Question: So I've been studying sorting algorithms.
I am stuck on finding the complexity of merge sort.
Can someone please explain to me how h=1+lg(n)

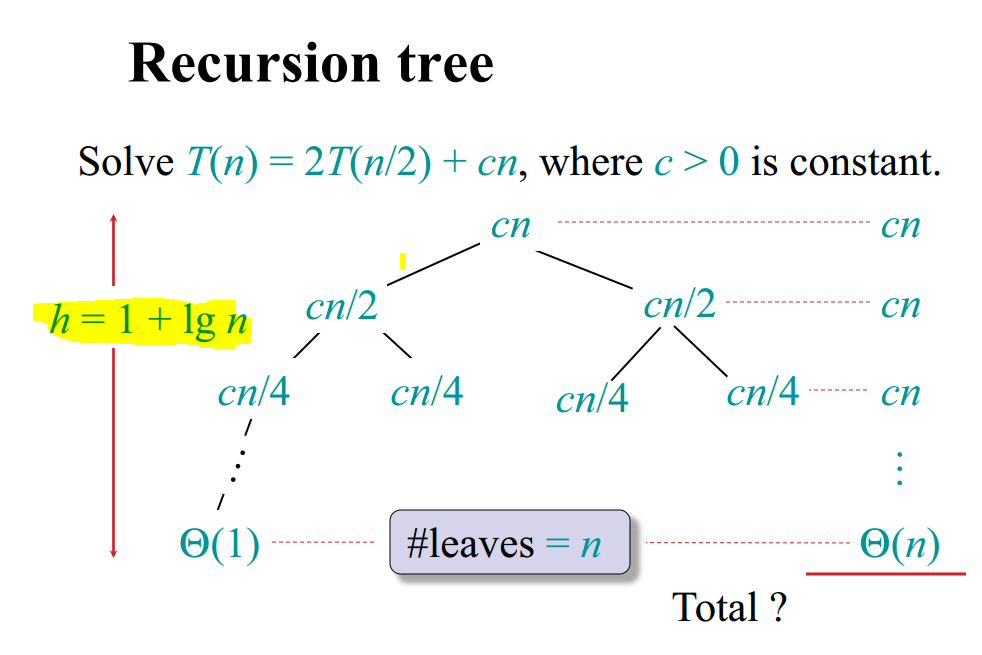
Answer: If you keep dividing by 2, you'll eventually get to 1.
Namely, it takes log(n) divisions by 2 to make this happen, by definition of the logarithm.
Every time we divide by 2, we add a new level to the recursion tree.
Add that to the root level (which didn't require any divisions), and we have log(n) + 1 levels total.
---
Here's a cooler proof. Notice that, rearranging, we have T(2n) - 2 T(n) = 2 c n.
If n = 2, then we have T(2) - 2 T(2) = 2 c 2.
Let's simplify the mess. Let's define U(k) = T(2) / (2 c).
Then we have U(k + 1) - 2 U(k) = 2, or, if we define U'(k) = U(k + 1) - U(k):
U'(k) - U(k) = 2
k is discrete here, but we can let it be continuous, and if we do, then U' is the derivative of U.
At that point the solution is obvious: if you've ever taken derivatives, then you know that if the difference of a function and its derivative is exponential, then the function itself has to be exponential (since only in that case will the derivative be some multiple of itself).
At that point you know U(k) is exponential, so you can just plug in an exponential for the unknown coefficients in the exponential, and plug it back in to solve for T.